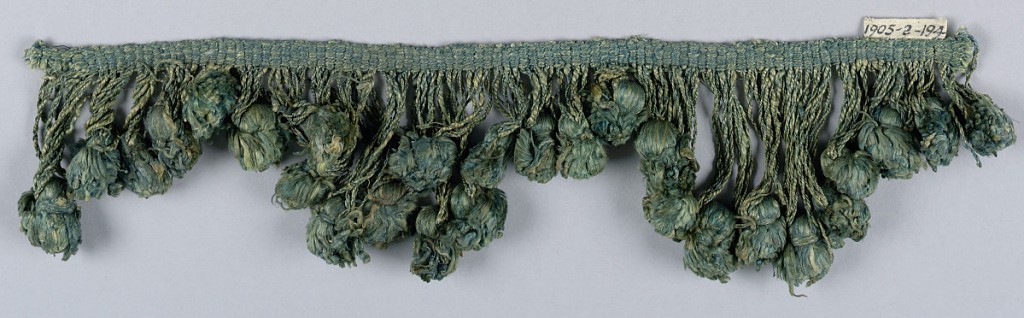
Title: Fringe
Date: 17th century
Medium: silk Technique: plain weave
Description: Green fringe with a heading and looped skirt threads in scallops; every fourth supporting a ball tassel.